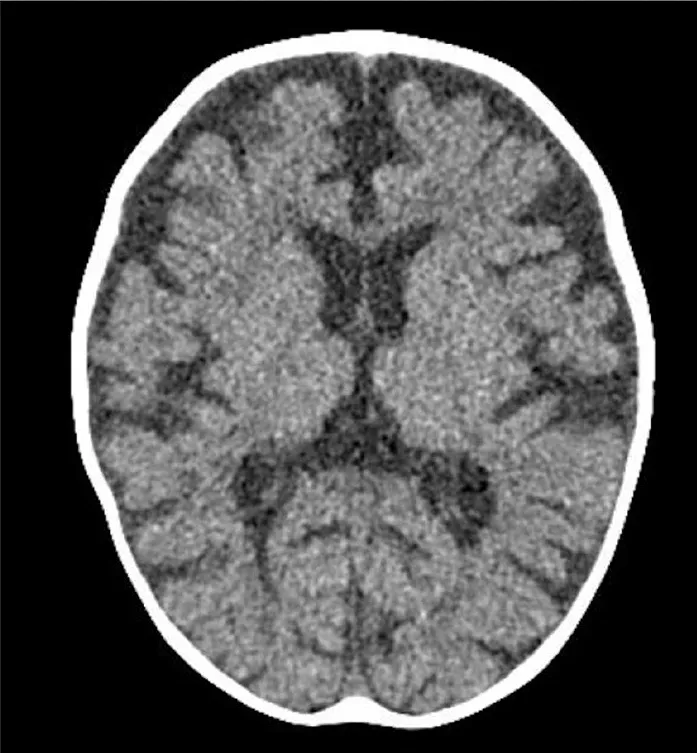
Axial head CT image showing marked cerebral atrophy with reduced white matter volume.
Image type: radiology (ct)